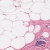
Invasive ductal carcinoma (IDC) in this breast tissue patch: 0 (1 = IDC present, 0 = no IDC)